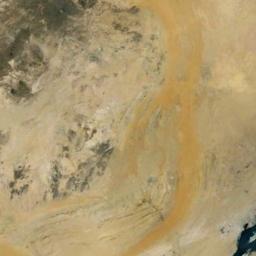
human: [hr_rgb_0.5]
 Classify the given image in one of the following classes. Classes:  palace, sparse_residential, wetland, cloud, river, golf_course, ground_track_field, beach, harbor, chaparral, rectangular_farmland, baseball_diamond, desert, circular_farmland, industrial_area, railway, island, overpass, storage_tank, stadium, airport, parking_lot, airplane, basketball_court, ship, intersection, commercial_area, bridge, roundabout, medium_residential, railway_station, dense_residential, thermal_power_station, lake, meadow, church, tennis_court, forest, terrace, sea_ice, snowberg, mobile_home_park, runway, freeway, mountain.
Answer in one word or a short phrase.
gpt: desert